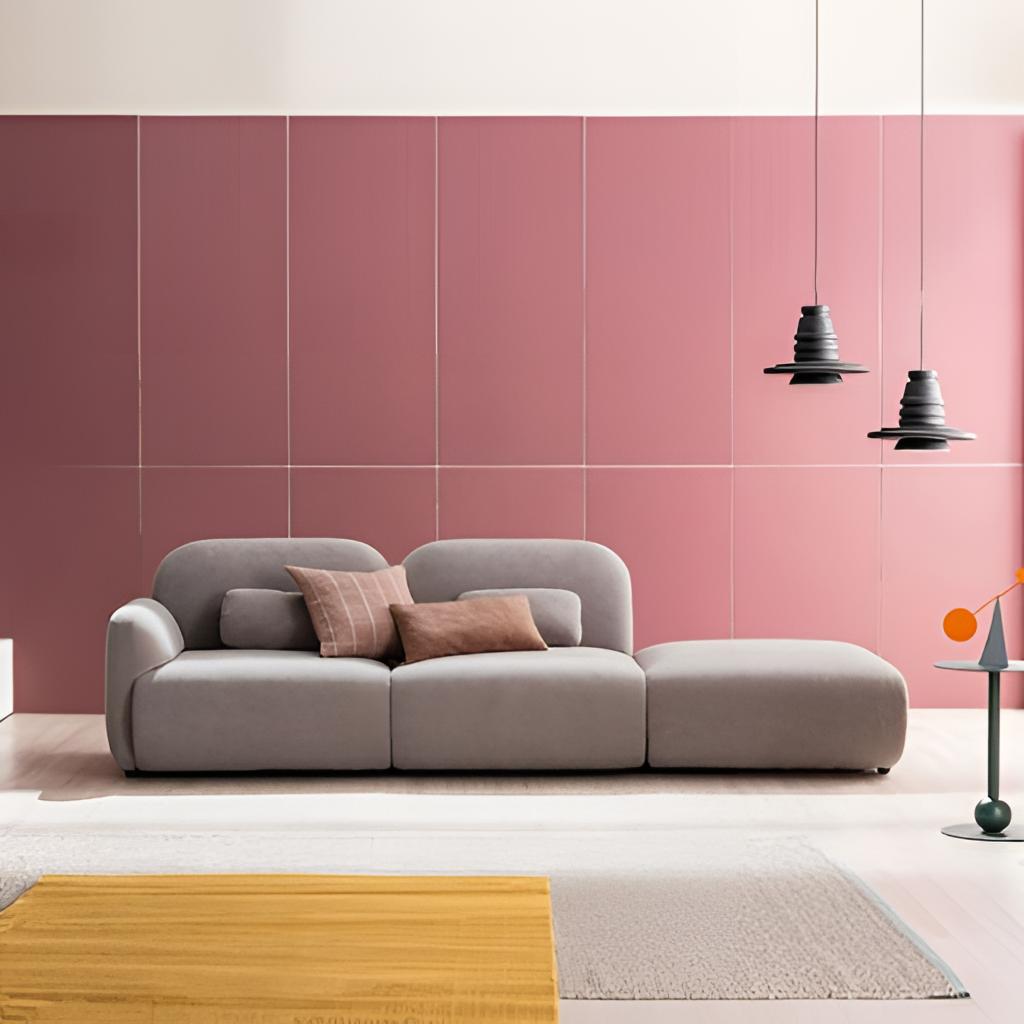
fabric sofa, living room, panel wallpaper, with vertical striped pattern, beige wood flooring, with plank pattern, contemporary